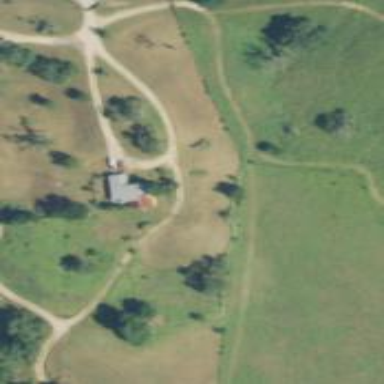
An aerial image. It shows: Driveway leading to service road.